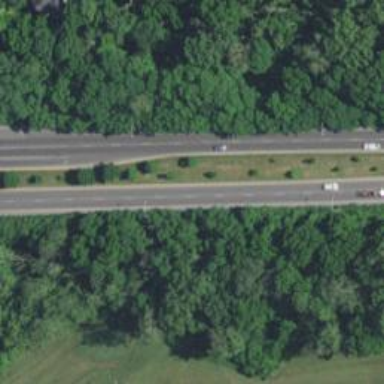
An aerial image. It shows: Primary highway that is also expressway.